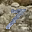
Label: 7